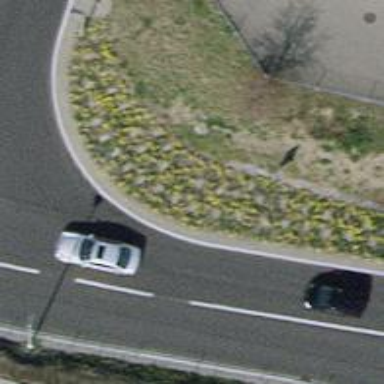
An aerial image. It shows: Flowerbed.